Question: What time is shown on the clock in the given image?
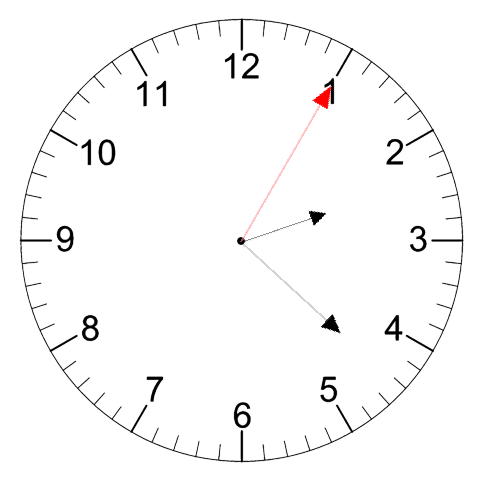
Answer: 02:22:05